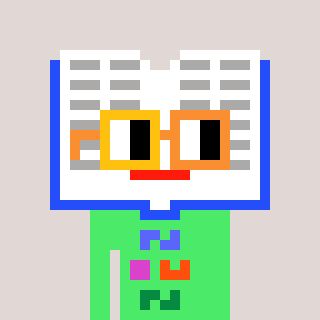
a pixel art character with square yellow and orange glasses, a dictionary-shaped head and a teal-colored body on a warm background